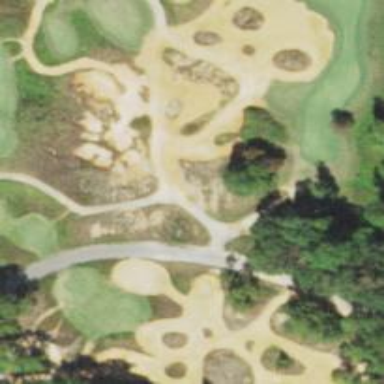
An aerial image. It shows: Golf cartpath that is also road path.